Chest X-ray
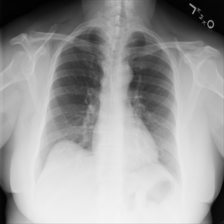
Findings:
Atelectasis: negative
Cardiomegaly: negative
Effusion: negative
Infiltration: negative
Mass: negative
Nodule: negative
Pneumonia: negative
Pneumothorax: negative
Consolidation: negative
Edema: negative
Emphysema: negative
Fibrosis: negative
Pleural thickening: negative
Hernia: negative